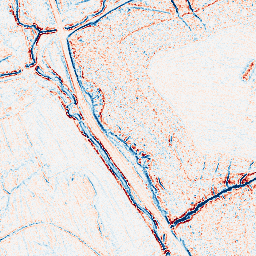
Category: edge_preserving
Decomposition family: bilateral
Decomposition parameters: d: 5
sigma_color: 25
sigma_space: 150
Upsampling method: cubic_mitchell
Upsampling parameters: scale: 8
Upsampling scale: 8